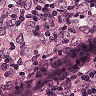
Metastatic tissue present: yes